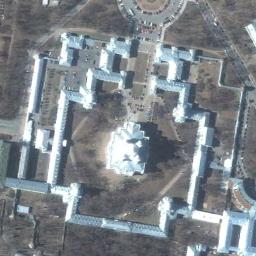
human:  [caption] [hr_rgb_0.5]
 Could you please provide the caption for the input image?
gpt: Many cars are beside the palace .

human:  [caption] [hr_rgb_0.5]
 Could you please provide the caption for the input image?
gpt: The palace is on the bare land .

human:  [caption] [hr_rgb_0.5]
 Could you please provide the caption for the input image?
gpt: The white palace with long walls is surrounded by a wasteland .

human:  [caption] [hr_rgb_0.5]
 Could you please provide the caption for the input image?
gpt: There are many round lawns near the palace .

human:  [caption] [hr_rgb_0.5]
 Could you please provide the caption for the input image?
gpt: There are many brown trees around the white palace .